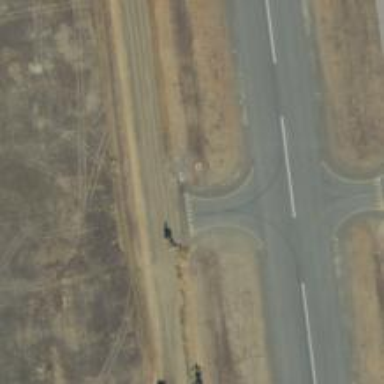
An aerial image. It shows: Image of taxiway at airport.